Question: I am trying to do Conway-Maxwell-Poisson regression using <URL> in R
However, it is extremely slow for large dataset. Thus I tried to profile and check the source code.
The majority time (>95%) is spent on a function 'COMPoissonReg:::computez', which is equivalent to:
'''
test <- function (lambda, nu, max=100)
{
forans <- matrix(0, ncol = max + 1, nrow = length(lambda))
for (j in 1:max) {
temp <- matrix(0, ncol = j, nrow = length(lambda))
for (i in 1:j) {
temp[, i] <- lambda/(i^nu)
}
for (k in 1:length(lambda)) {
forans[k, j + 1] <- prod(temp[k, ])
}
}
forans[, 1] <- rep(1, length(lambda))
ans <- rowSums(forans)
return(ans)
}
'''
'v' is nu here, and lambda is a vector, max is the upper-limit of 's' (here it is set to 100 as an approximate to infinity).
The question doesn't really need special background stats knowledge, but the <URL> is here just in case.
A simple script to test performance, this takes 8 secs, and if I lazily 'cmpfun' compile it, it takes 4 secs. I believe it has the potential to be further improved. (without rewriting in C, and I am aiming for around ~ 0.05 sec so that I don't have to refactor the code in package which iteratively calls this function.)
'''
lambda <- rnorm(10000, 1.5, 0.3)
Rprof(tmp <- tempfile())
sum(log(test(lambda, 1.2)))
Rprof()
summaryRprof(tmp)
'''
### Update
I realized another issue: floating point arithmetic limitation. Doing power series is dangerous, it can overflow very soon, especially if we have to vectorize. E.g. 'lambda ^ 100' is certainly 'NAN' if 'lambda' > 10000. Maybe I will use 'reduce' if I program in other languages, but I fear in R reduce is slow.
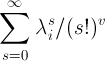
Answer: I slept on it, came up with another big improvement if you can use the gsl package. All you're doing is evaluating a polynomial:
'''
require(gsl)
test5 <- function(lambda, nu, max=100){
gsl_poly(factorial(0:max)^-nu, lambda)
}
R>microbenchmark(test2(1:50,5.1), test4(1:50,5.1), test5(1:50,5.1))
Unit: microseconds
expr min lq median uq max neval
test2(1:50, 5.1) <PHONE>.5185 5318.5040 5617.6330 19978.039 100
test4(1:50, 5.1) <PHONE>.3490 2472.<PHONE>.1045 10328.376 100
test5(1:50, 5.1) 311.144 <PHONE> <PHONE> <PHONE> 1138.766 100
'''